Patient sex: F
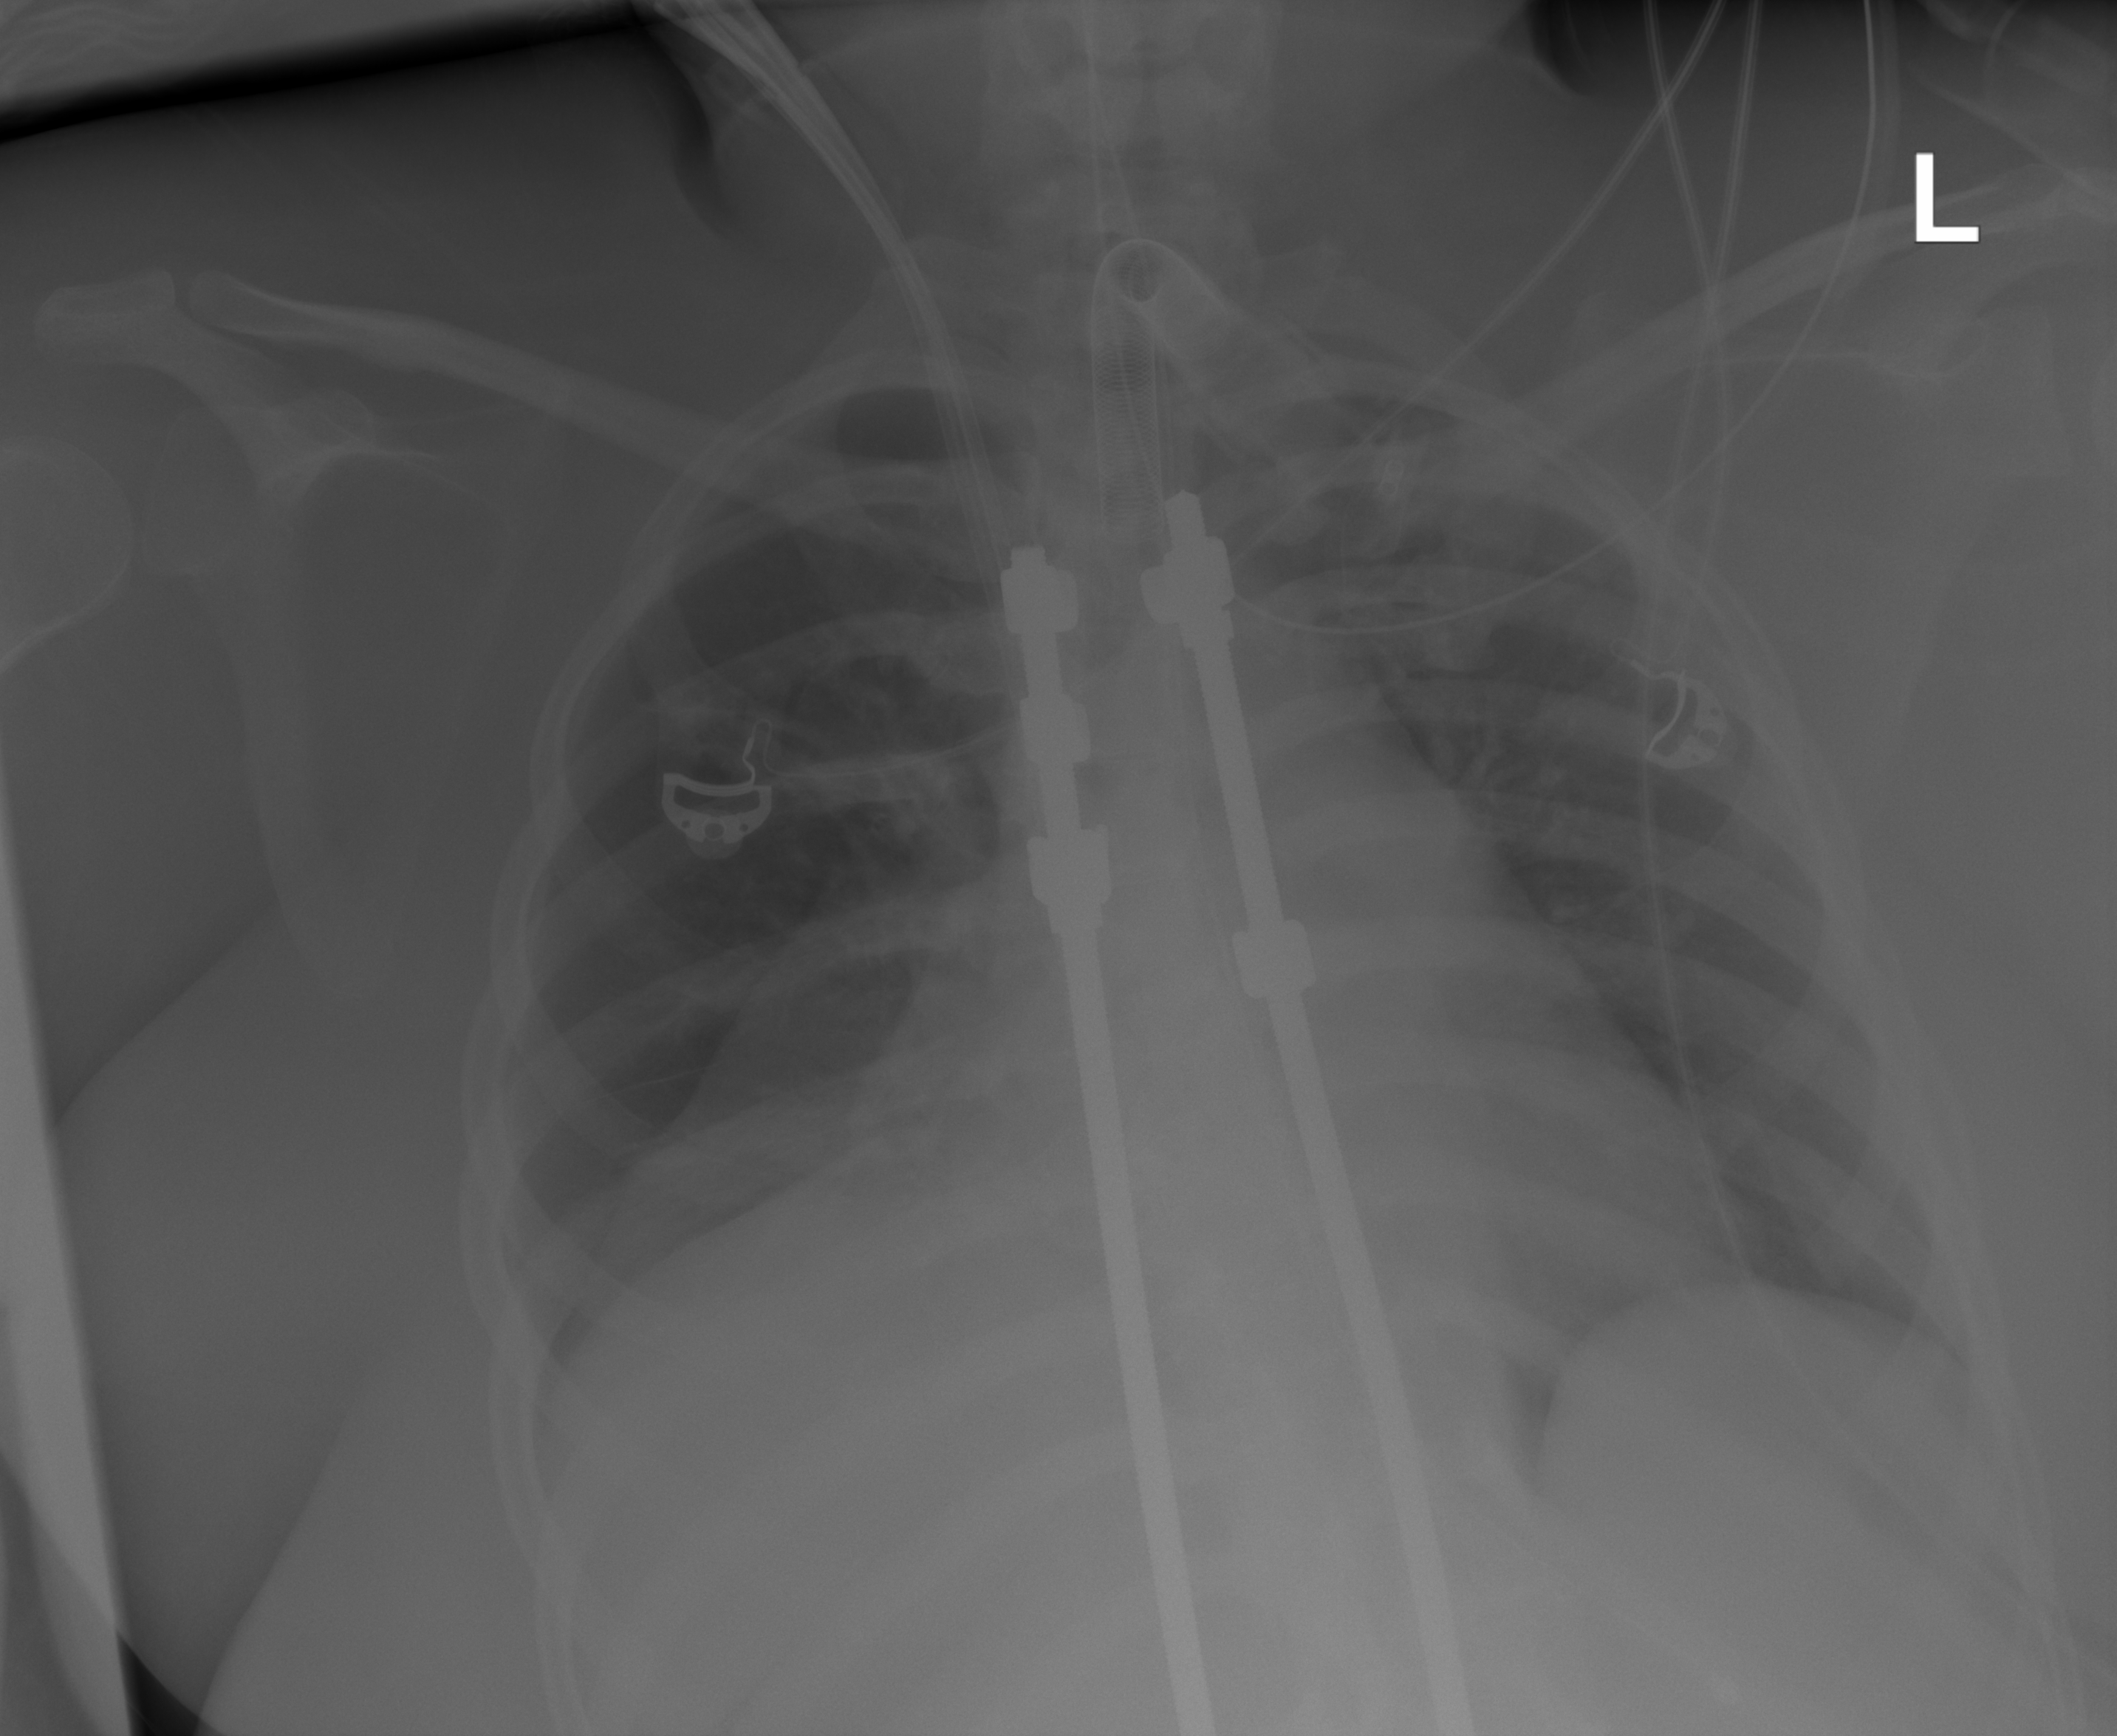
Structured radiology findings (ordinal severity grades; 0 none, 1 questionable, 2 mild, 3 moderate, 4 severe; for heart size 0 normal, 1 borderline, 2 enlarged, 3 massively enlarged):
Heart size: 2
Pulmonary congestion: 0
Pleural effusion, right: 0
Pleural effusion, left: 0
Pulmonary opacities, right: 0
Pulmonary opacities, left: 0
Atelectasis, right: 2
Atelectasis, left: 0